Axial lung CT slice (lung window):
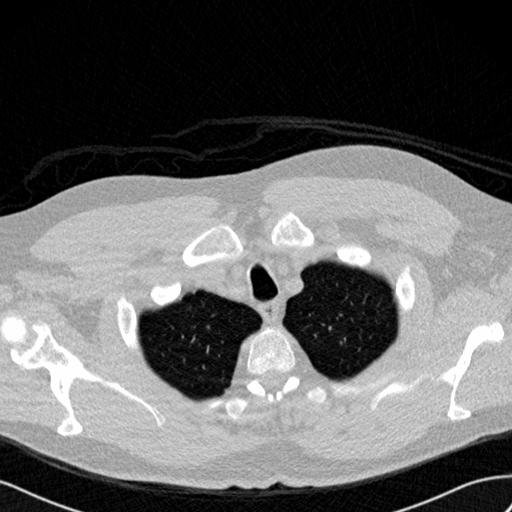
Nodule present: no